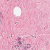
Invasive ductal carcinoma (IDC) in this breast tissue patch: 0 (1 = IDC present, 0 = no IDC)